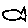
Label: fish